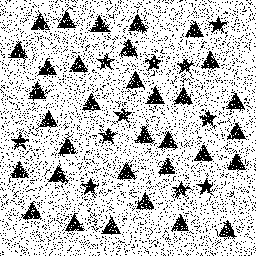
Squares: 0
Triangles: 33
Stars: 11
Total shapes: 44